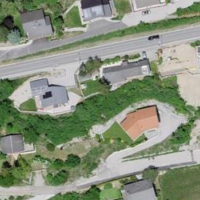
EUNIS habitat code: 54
Species observed at this site:
Clematis vitalba